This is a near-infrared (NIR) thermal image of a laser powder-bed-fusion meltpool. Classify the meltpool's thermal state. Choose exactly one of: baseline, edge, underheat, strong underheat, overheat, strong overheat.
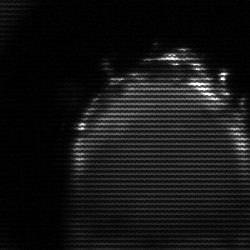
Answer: edge